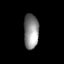
Tissue: lung
Cell type: T cells
Senescence score: 0.6274
Nuclear area (px): 504
Mean DAPI intensity: 139.058